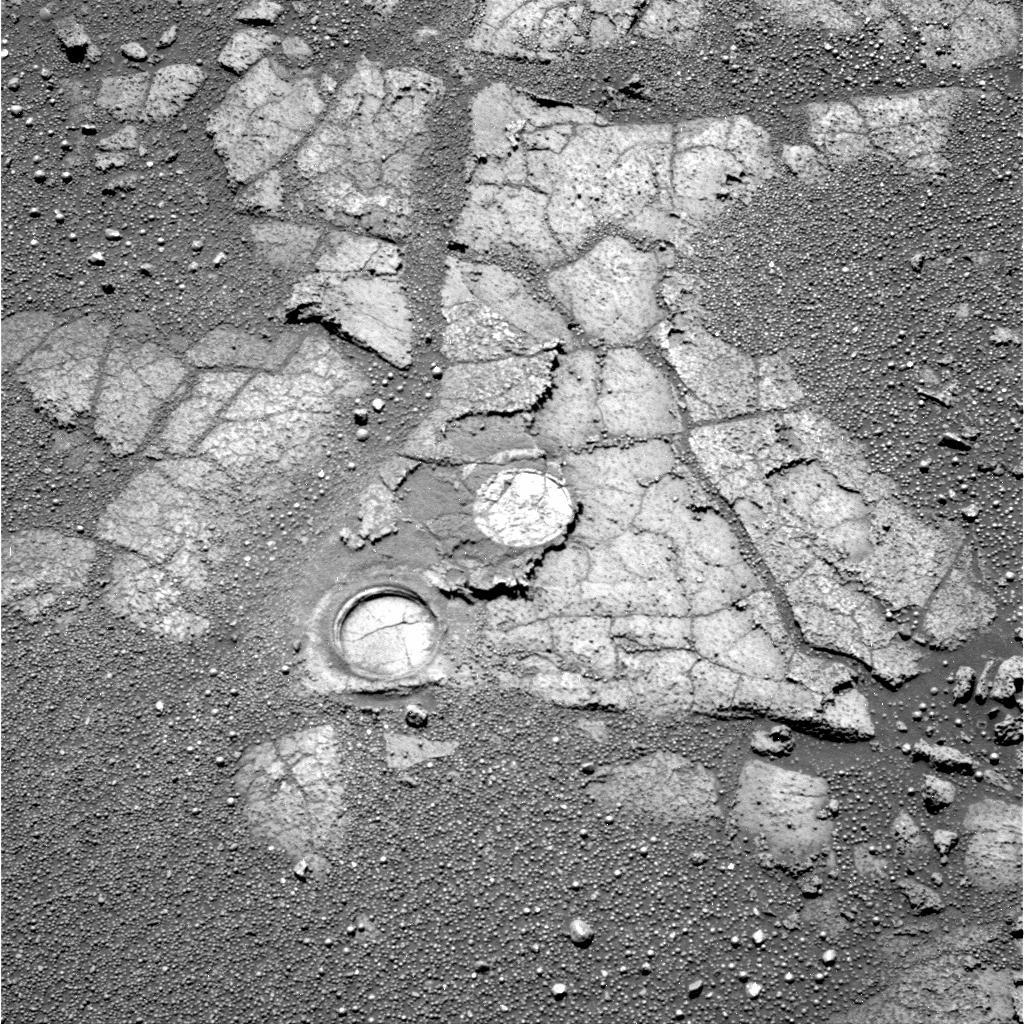
Terrain classes present: Bedrock, Gravel / Sand / Soil, Rock, Shadow